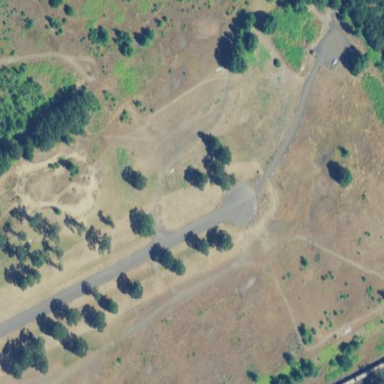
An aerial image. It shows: Disc golf pitch area for leisure land.